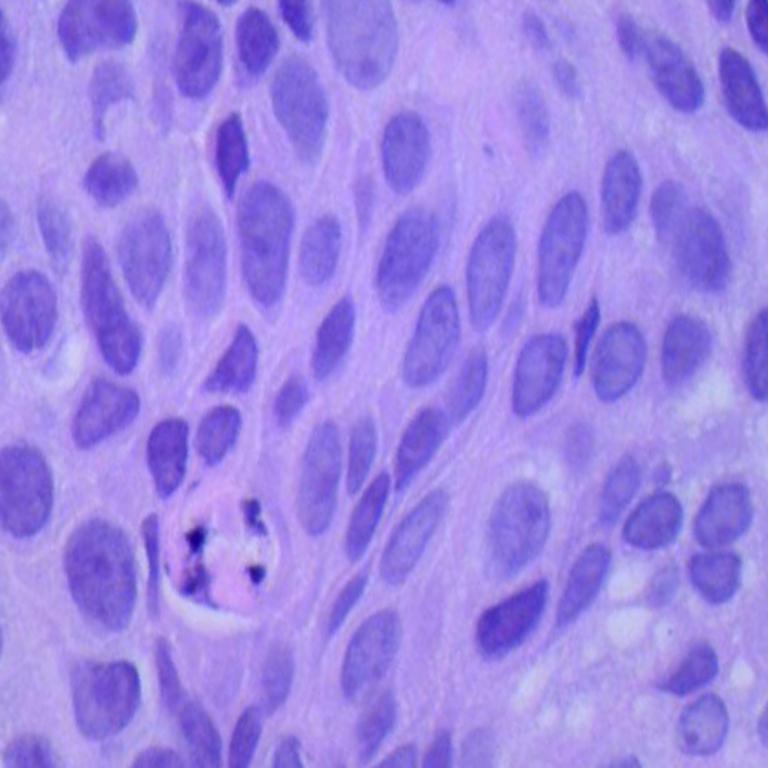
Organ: lung
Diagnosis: squamous carcinomas